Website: home-depot
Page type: cross-sells
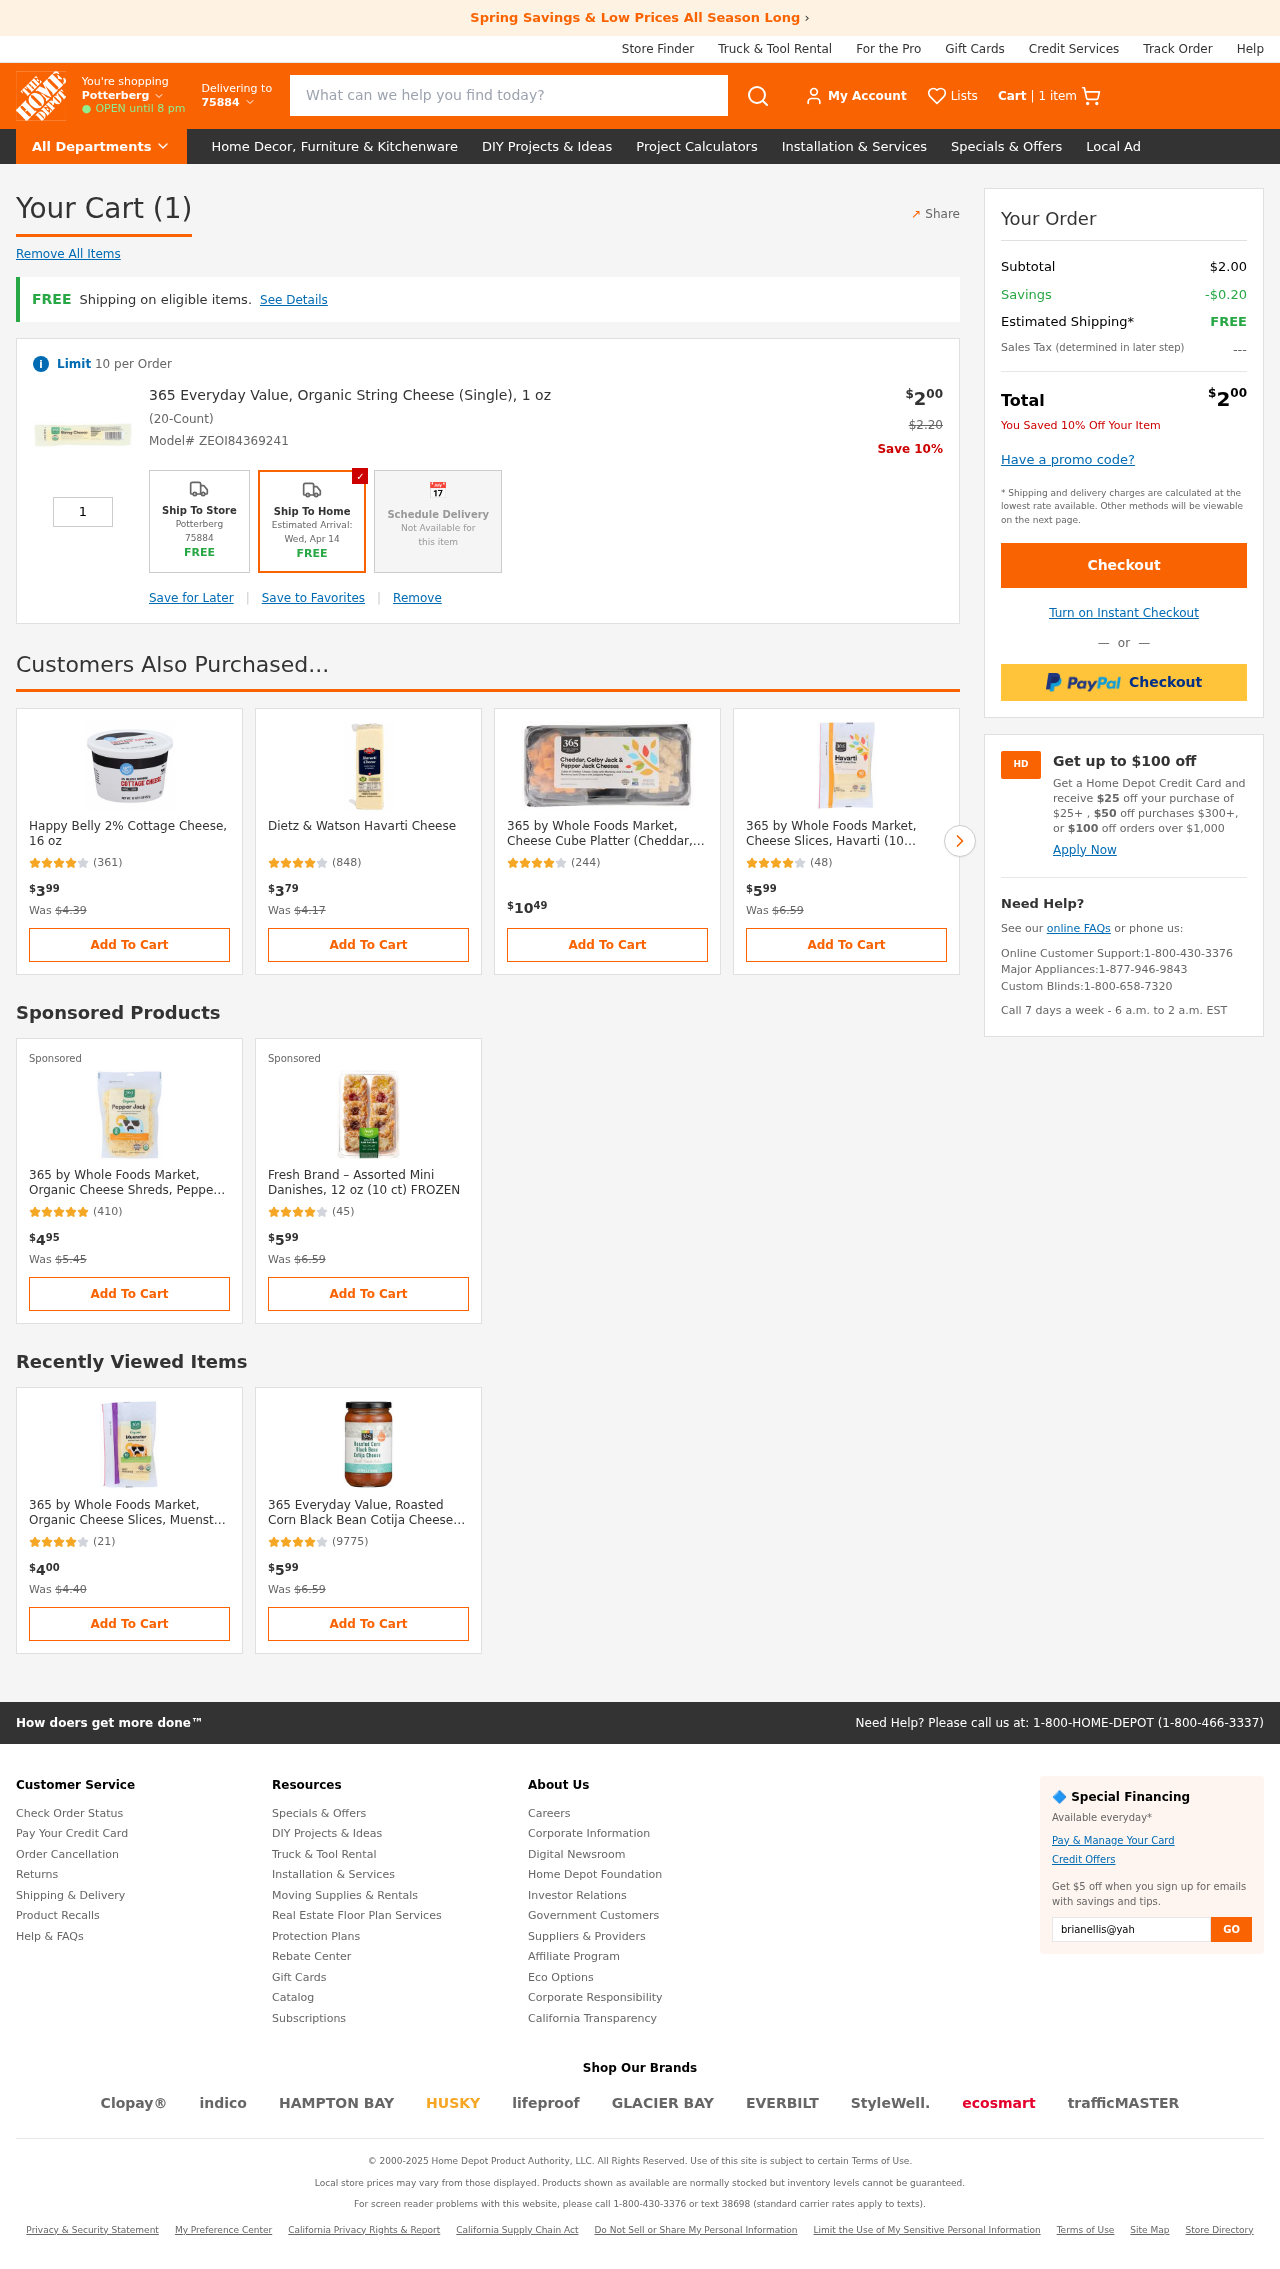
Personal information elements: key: PII_LOCATION1_CITY
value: Potterberg
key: PII_POSTCODE
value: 75884
Product elements: key: PRODUCT1_NAME
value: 365 Everyday Value, Organic String Cheese (Single), 1 oz
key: PRODUCT1_PRICE
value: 2
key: PRODUCT1_QUANTITY
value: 1
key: PRODUCT1_ORIGINAL_PRICE
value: $2.20
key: PRODUCT2_NAME
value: Happy Belly 2% Cottage Cheese, 16 oz
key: PRODUCT2_NUM_RATINGS
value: (361)
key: PRODUCT2_PRICE
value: $399
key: PRODUCT3_NAME
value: Dietz & Watson Havarti Cheese
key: PRODUCT3_NUM_RATINGS
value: (848)
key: PRODUCT3_PRICE
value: $379
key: PRODUCT4_NAME
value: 365 by Whole Foods Market, Cheese Cube Platter (Cheddar, Colby Jack &Monterey Jack Cheese with Jalap
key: PRODUCT4_NUM_RATINGS
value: (244)
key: PRODUCT4_PRICE
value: $1049
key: PRODUCT5_NAME
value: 365 by Whole Foods Market, Cheese Slices, Havarti (10 Slices), 8 Ounce
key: PRODUCT5_NUM_RATINGS
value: (48)
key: PRODUCT5_PRICE
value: $599
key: PRODUCT6_NAME
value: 365 by Whole Foods Market, Organic Cheese Shreds, Pepper Jack, 8 Ounce
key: PRODUCT6_NUM_RATINGS
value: (410)
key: PRODUCT6_PRICE
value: $495
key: PRODUCT7_NAME
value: Fresh Brand – Assorted Mini Danishes, 12 oz (10 ct) FROZEN
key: PRODUCT7_NUM_RATINGS
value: (45)
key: PRODUCT7_PRICE
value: $599
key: PRODUCT8_NAME
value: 365 by Whole Foods Market, Organic Cheese Slices, Muenster (10 Slices), 8 Ounce
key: PRODUCT8_NUM_RATINGS
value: (21)
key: PRODUCT8_PRICE
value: $400
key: PRODUCT9_NAME
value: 365 Everyday Value, Roasted Corn Black Bean Cotija Cheese Small Batch Salsa, 16 oz
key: PRODUCT9_NUM_RATINGS
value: (9775)
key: PRODUCT9_PRICE
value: $599
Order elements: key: ORDER_NUM_ITEMS
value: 1 item
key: ORDER_NUM_ITEMS
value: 1
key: ORDER_SKU
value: Model# ZEOI84369241
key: ORDER_SUBTOTAL
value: $2.00
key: ORDER_SAVINGS
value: -$0.20
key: ORDER_TOTAL
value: $200
Search elements: key: HEADER_SEARCH
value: What can we help you find today?